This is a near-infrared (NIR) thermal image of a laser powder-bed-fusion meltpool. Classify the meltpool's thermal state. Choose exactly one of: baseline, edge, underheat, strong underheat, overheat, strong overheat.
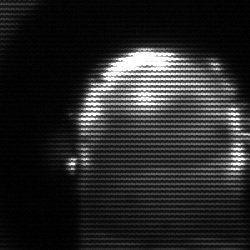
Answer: baseline